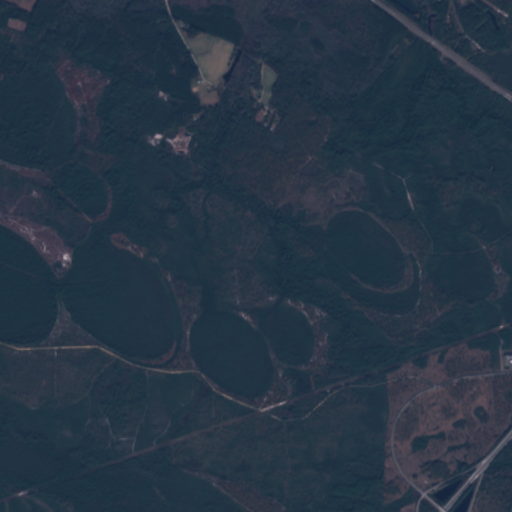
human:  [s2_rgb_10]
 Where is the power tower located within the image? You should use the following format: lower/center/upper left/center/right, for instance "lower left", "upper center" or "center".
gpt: The power tower is located in the lower right of the image.
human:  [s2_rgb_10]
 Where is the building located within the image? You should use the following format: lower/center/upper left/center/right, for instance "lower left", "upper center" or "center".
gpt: The building is located in the upper right of the image.
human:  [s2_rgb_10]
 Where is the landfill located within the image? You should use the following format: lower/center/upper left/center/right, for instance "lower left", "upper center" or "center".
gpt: There is no landfill in the image.